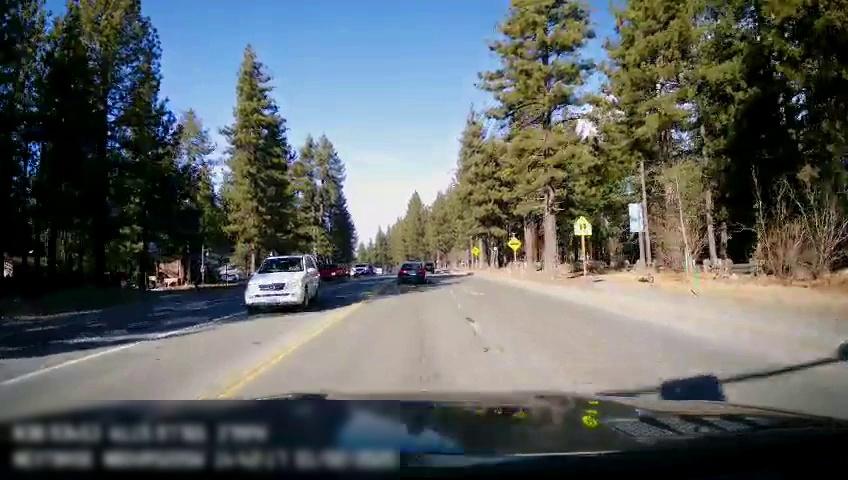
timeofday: Day
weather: Sunny
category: Drivable Space
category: Vehicles | SUV
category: Vehicles | SUV
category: Vehicles | SUV
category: Vehicles | SUV
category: Vehicles | Car
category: Lanes | Opposite Lane
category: Lanes | Current Lane
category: Traffic | Signs
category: Traffic | Signs